Interaction volume radius: 10 \u00c5
Interaction volume height: 35 \u00c5
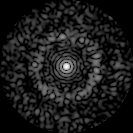
Disorder parameter: 0.8395